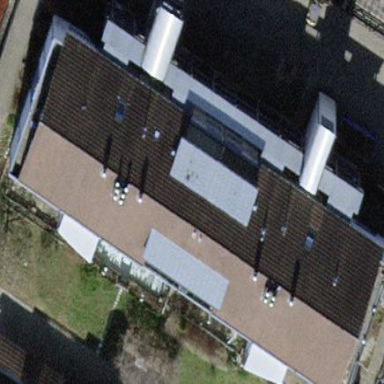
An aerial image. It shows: White gabled-roof apartments building.